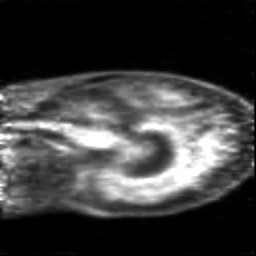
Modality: PET
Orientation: sagittal
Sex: female
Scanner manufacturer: siemens